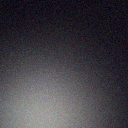
Screen state: off